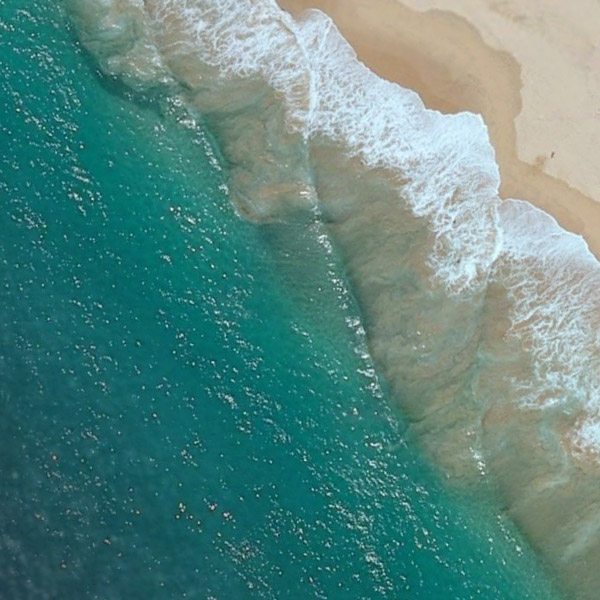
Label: Beach